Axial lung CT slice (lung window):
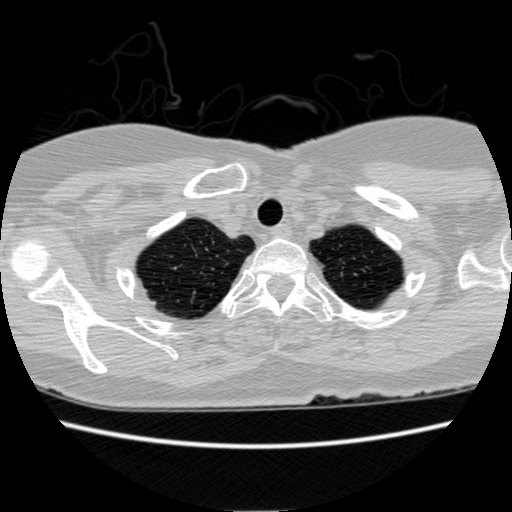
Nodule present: no